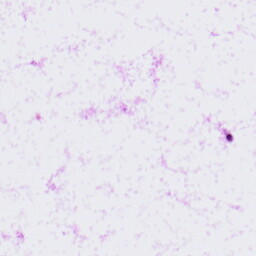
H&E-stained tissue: LymphNode